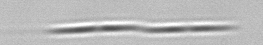
Label: Pseudo-nitzschia